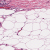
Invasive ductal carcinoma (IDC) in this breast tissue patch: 1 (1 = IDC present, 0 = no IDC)